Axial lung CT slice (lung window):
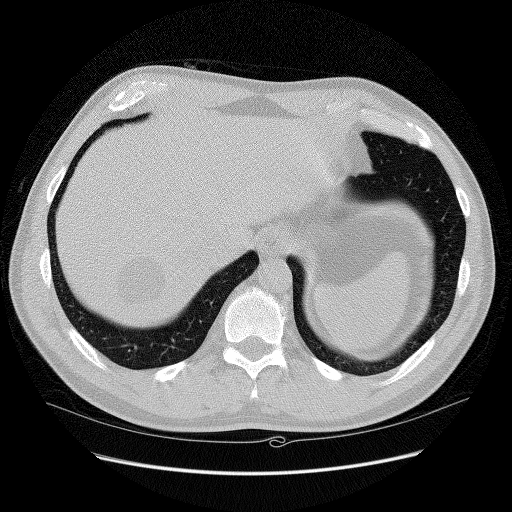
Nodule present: no